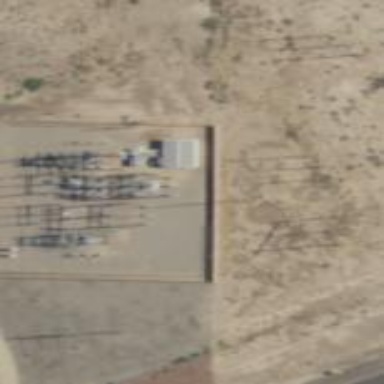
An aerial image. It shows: Power substation surrounded by fence.